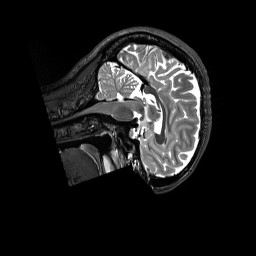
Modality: T2w
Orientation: sagittal
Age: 30
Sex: female
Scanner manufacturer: siemens
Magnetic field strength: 3 T
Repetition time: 3.2 s
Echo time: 0.728 s